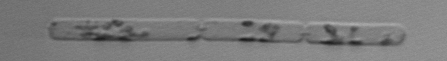
Label: Dactyliosolen_fragilissimus